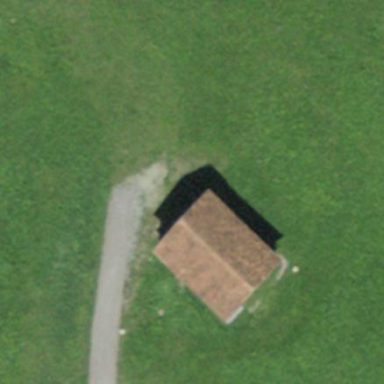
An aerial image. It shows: Shed building.